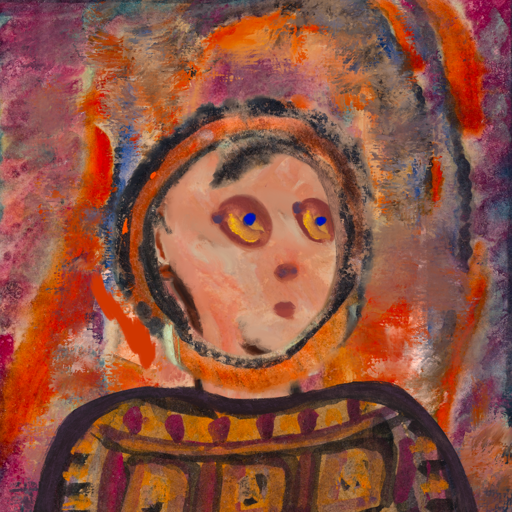
Background: Experience, Head And Neck Side: Roy_Bahadur, Face Side: Mother_And_Son_Son, Bust: Doll, Hair Side: Childish, Head Accessory: Blank, Second Necklace: Blank, Necklace: Blank, Baby: Blank